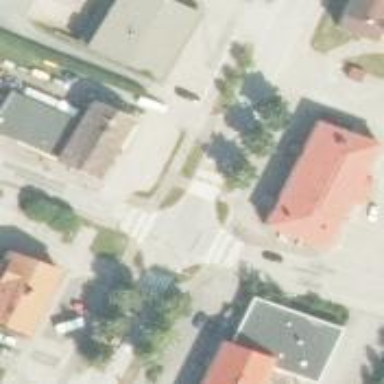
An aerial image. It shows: Crossing on asphalt cycleway.